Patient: sex M, age 48
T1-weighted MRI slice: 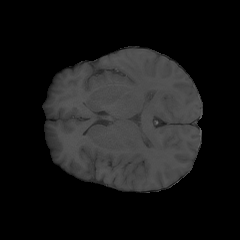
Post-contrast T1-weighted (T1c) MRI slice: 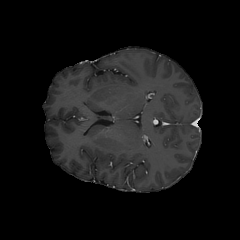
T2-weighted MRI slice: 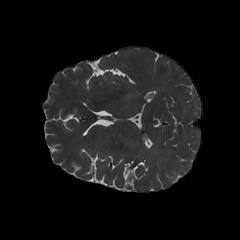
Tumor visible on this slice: no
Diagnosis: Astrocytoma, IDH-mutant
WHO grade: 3